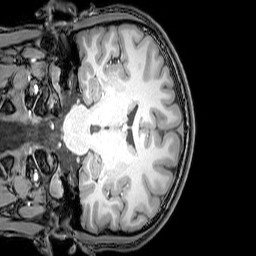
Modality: T1w
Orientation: coronal
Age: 22
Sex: male
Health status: healthy
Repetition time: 0.081 s
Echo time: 0.037 s